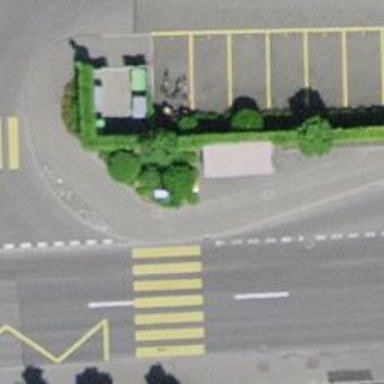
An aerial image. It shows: Post box is visible.